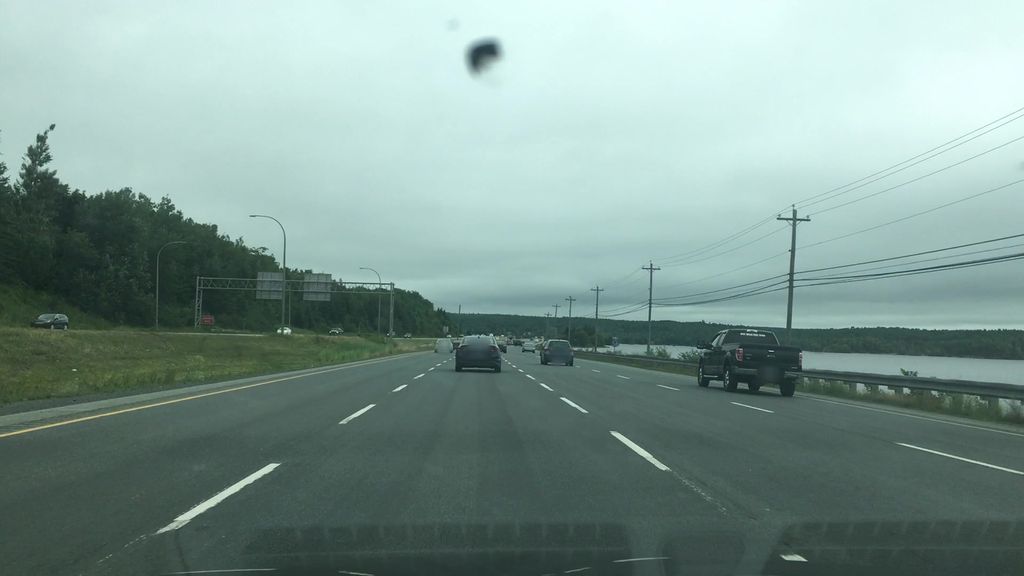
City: halifax